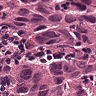
Metastatic tissue present: yes